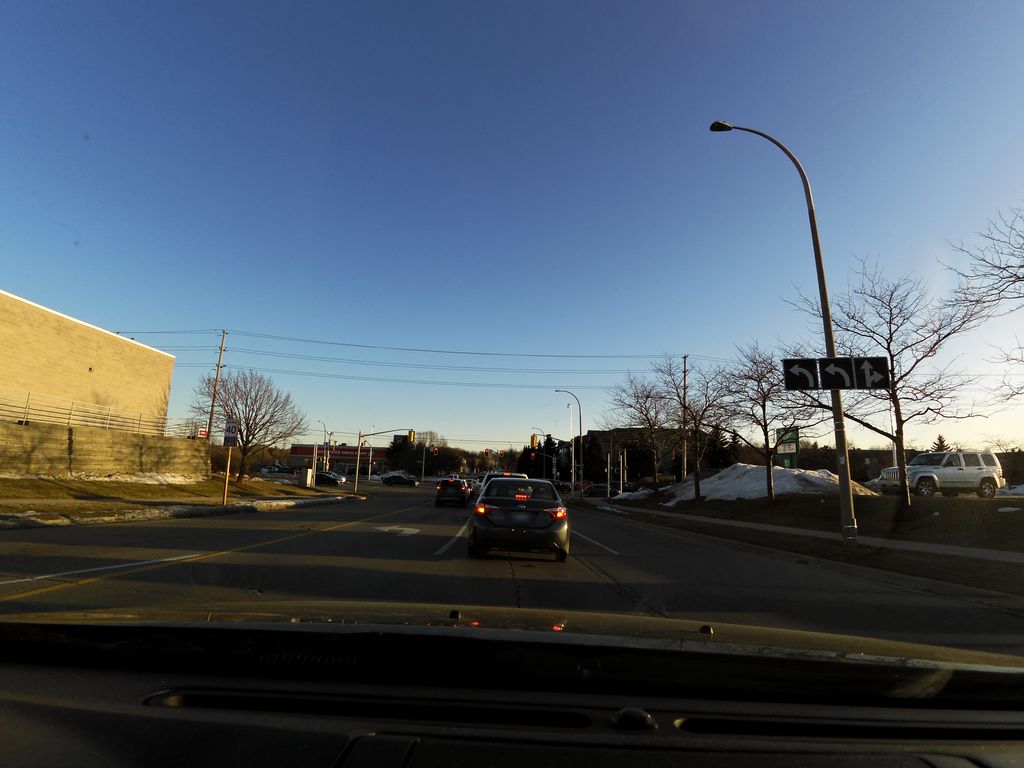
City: hamilton